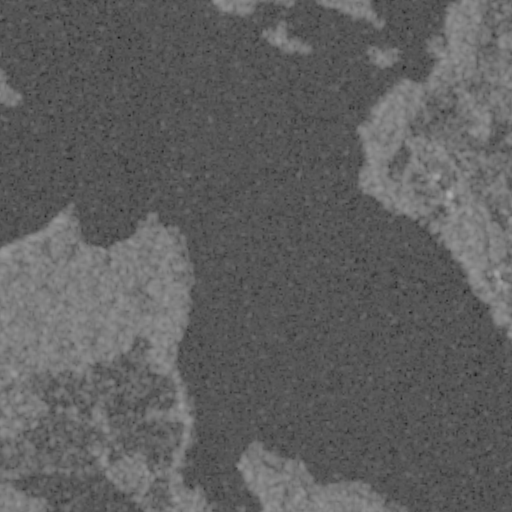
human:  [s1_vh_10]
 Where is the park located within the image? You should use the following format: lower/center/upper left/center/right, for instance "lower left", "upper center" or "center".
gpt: The park is located in the upper right of the image.
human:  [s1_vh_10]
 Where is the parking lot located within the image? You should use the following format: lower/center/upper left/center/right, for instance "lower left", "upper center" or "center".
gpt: The parking lot is located in the center right of the image.
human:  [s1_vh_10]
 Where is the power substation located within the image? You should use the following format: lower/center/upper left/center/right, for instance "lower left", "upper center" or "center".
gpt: The power substation is located in the center right of the image.
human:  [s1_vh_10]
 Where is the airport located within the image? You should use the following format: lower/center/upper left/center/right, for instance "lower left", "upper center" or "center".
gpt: There is no airport in the image.

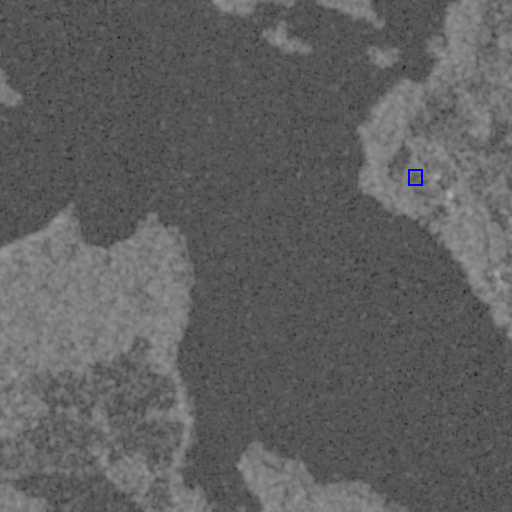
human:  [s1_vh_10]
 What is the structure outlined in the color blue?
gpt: The structure outlined in blue is a park.
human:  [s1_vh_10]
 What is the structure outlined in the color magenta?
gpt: There is no magenta outline.